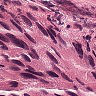
Metastatic tissue present: yes